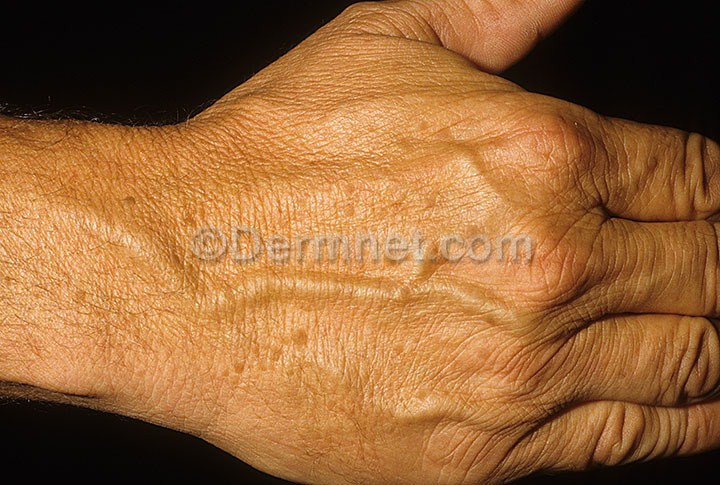
Disease: Seborrheic Keratoses and other Benign Tumors